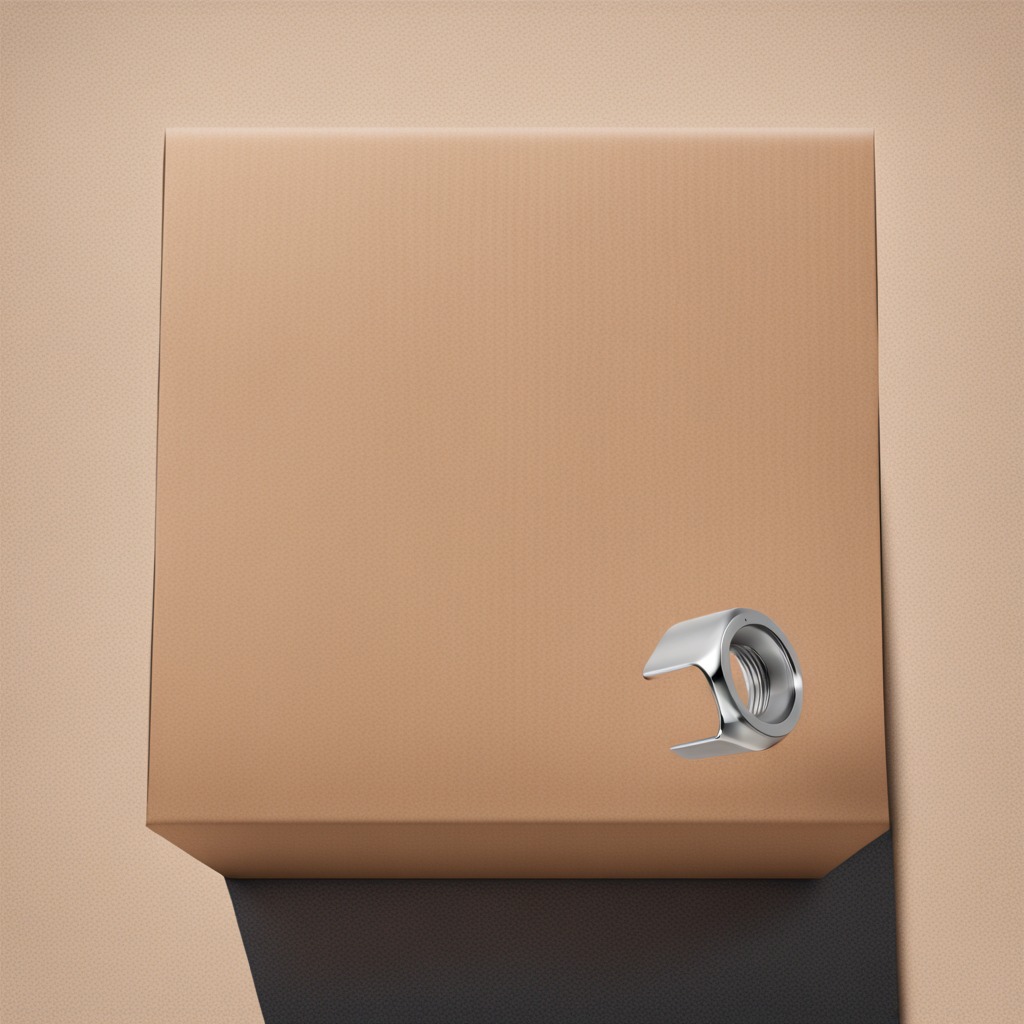
A metal nut is lying on a clean dry cardboard box surface in an outdoor workshop during daytime bright natural light soft shadows slightly creased but